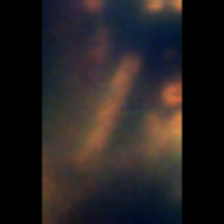
Taxon: Diatom_aggregate
Group: Diatoms